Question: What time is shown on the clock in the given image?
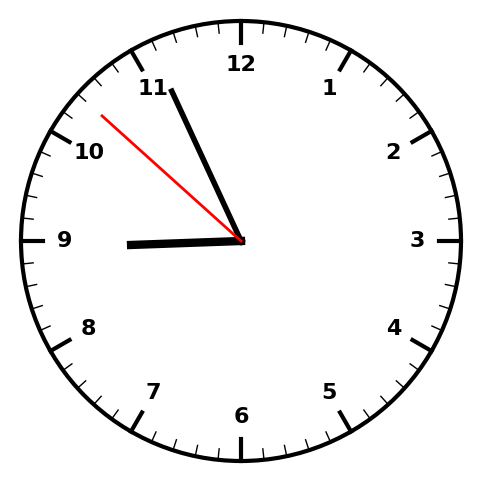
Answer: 08:55:52